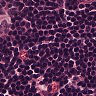
Metastatic tissue present: yes